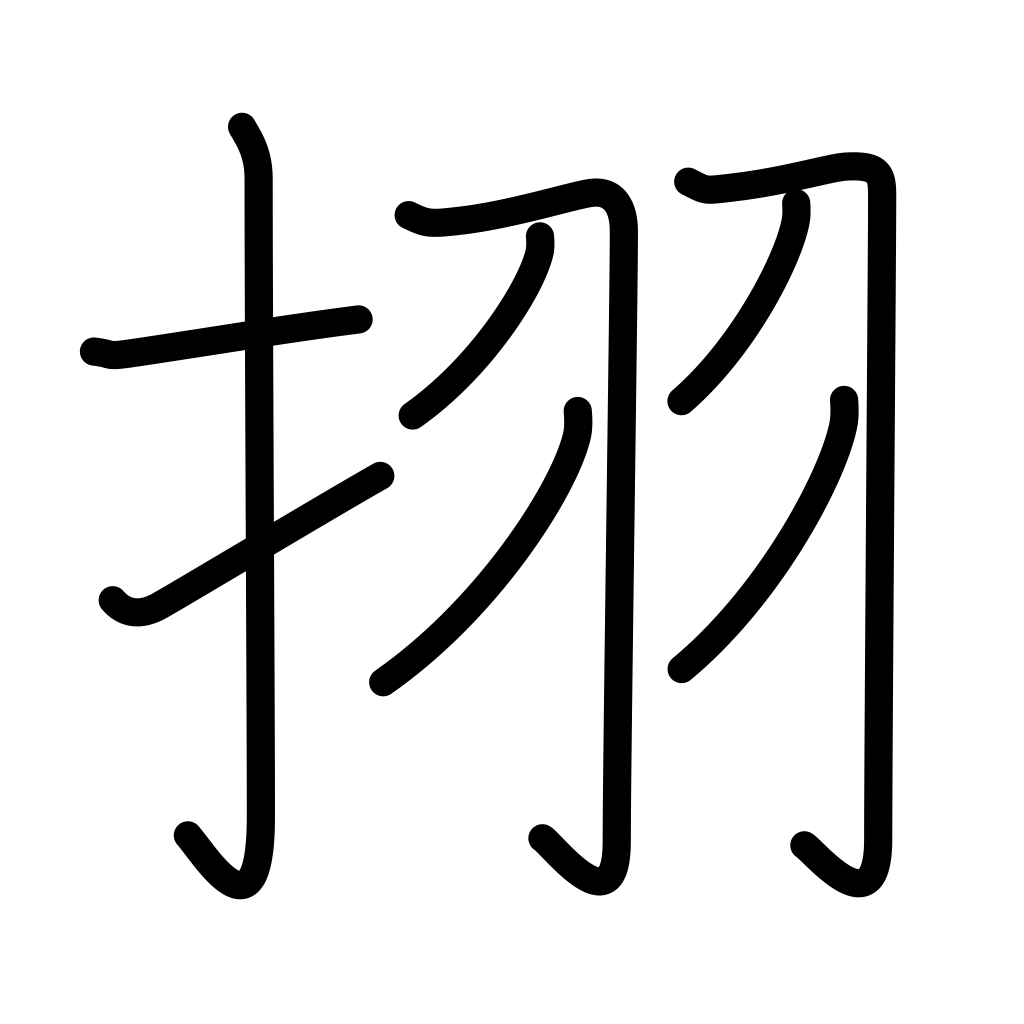
Meaning: Japanese horse chestnut